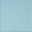
Piece: xx